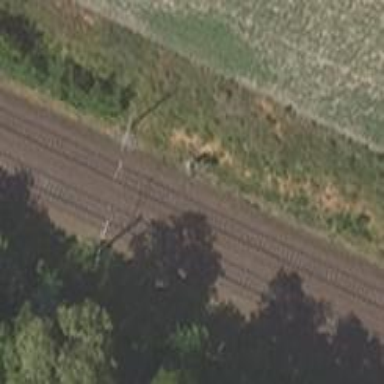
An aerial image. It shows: Railway signal.